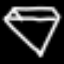
Label: diamond